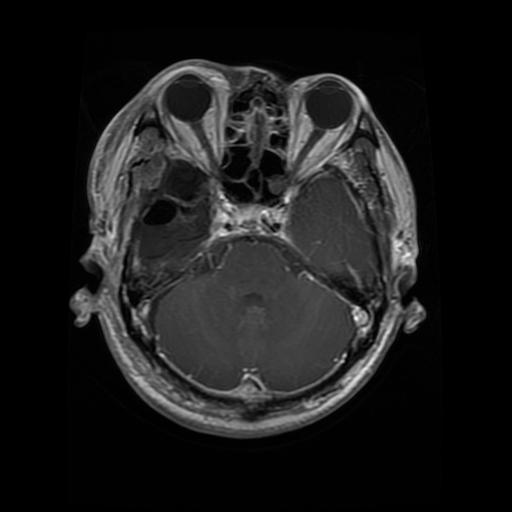
Label: glioma